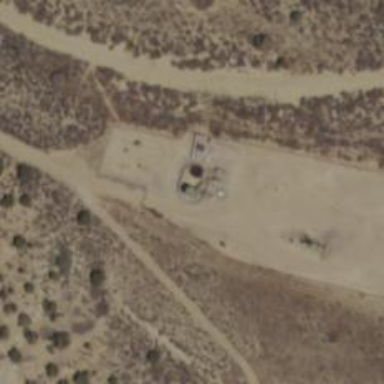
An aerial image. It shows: Storage tank with man-made structure.